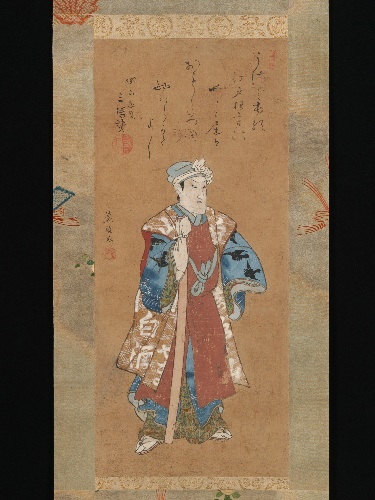
Artist: Utagawa Toyokuni I
Artist bio: Japanese, 1769–1825
Date: late 18th–early 19th century
Object type: Hanging scroll
Classification: Paintings
Medium: Hanging scroll; ink and color on paper
Culture: Japan
Period: Edo period (1615–1868)
Dimensions: Image: 23 9/16 × 10 3/8 in. (59.8 × 26.4 cm)
Overall with mounting: 55 11/16 × 14 13/16 in. (141.5 × 37.7 cm)
Overall with knobs: 55 11/16 × 17 1/8 in. (141.5 × 43.5 cm)
Department: Asian Art
Credit line: Mary Griggs Burke Collection, Gift of the Mary and Jackson Burke Foundation, 2015
Accession year: 2015
Repository: Metropolitan Museum of Art, New York, NY
Tags: Men|Actors